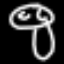
Label: mushroom